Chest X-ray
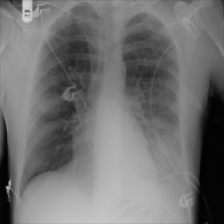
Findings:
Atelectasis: negative
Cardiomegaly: negative
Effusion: negative
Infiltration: positive
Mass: negative
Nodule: negative
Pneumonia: negative
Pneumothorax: negative
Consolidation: positive
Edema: negative
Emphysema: negative
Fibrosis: negative
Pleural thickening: negative
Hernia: negative